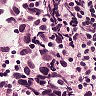
Metastatic tissue present: yes